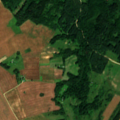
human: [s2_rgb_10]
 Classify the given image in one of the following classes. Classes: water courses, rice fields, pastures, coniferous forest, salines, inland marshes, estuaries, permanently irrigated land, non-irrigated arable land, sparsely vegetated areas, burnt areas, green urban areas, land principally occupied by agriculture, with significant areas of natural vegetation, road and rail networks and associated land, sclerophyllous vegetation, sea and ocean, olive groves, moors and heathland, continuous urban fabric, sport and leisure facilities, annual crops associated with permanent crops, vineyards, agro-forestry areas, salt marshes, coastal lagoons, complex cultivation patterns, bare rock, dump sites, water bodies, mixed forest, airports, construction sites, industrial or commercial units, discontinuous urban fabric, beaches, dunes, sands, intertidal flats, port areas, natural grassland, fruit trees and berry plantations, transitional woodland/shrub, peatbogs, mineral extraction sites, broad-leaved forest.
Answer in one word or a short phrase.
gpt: non-irrigated arable land, land principally occupied by agriculture, with significant areas of natural vegetation, mixed forest, transitional woodland/shrub